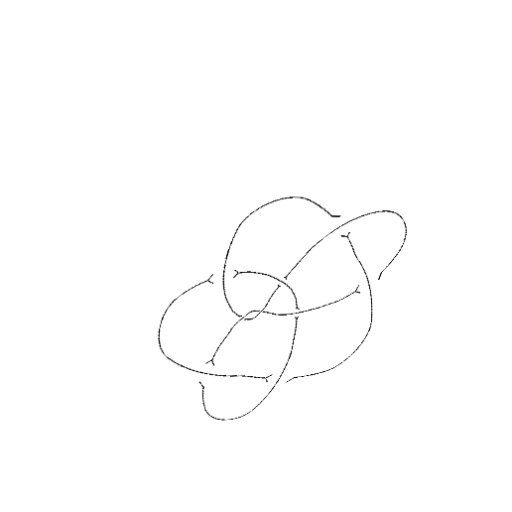
Crossing number: 9